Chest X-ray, AP view. Patient: 63 years old, sex M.
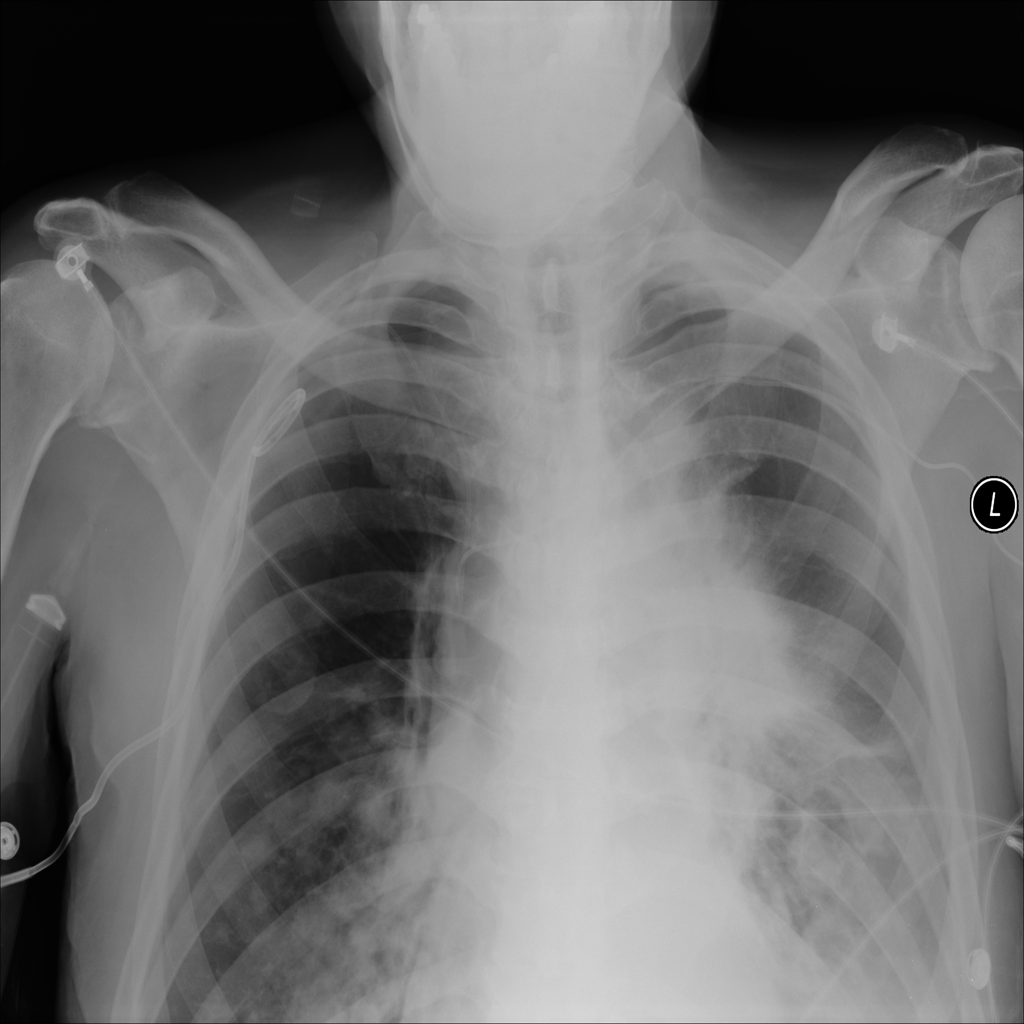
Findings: Mass, Pneumothorax